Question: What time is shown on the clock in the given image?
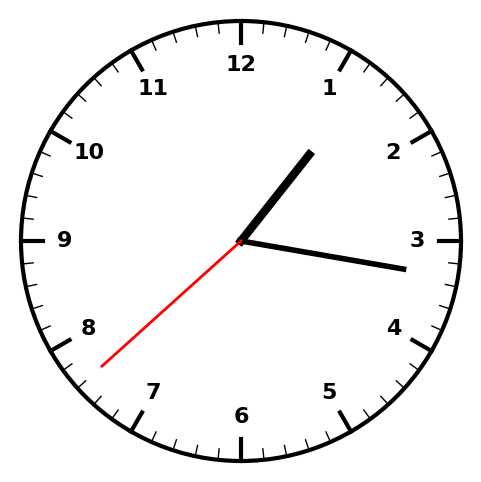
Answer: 01:16:38